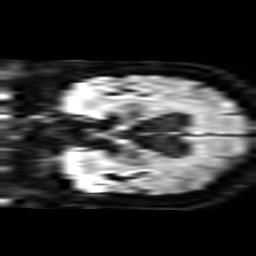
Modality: TRACE
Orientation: coronal
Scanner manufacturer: philips
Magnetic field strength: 3 T
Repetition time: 3.089 s
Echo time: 0.076 s